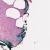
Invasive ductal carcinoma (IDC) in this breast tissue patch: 0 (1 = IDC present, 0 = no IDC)